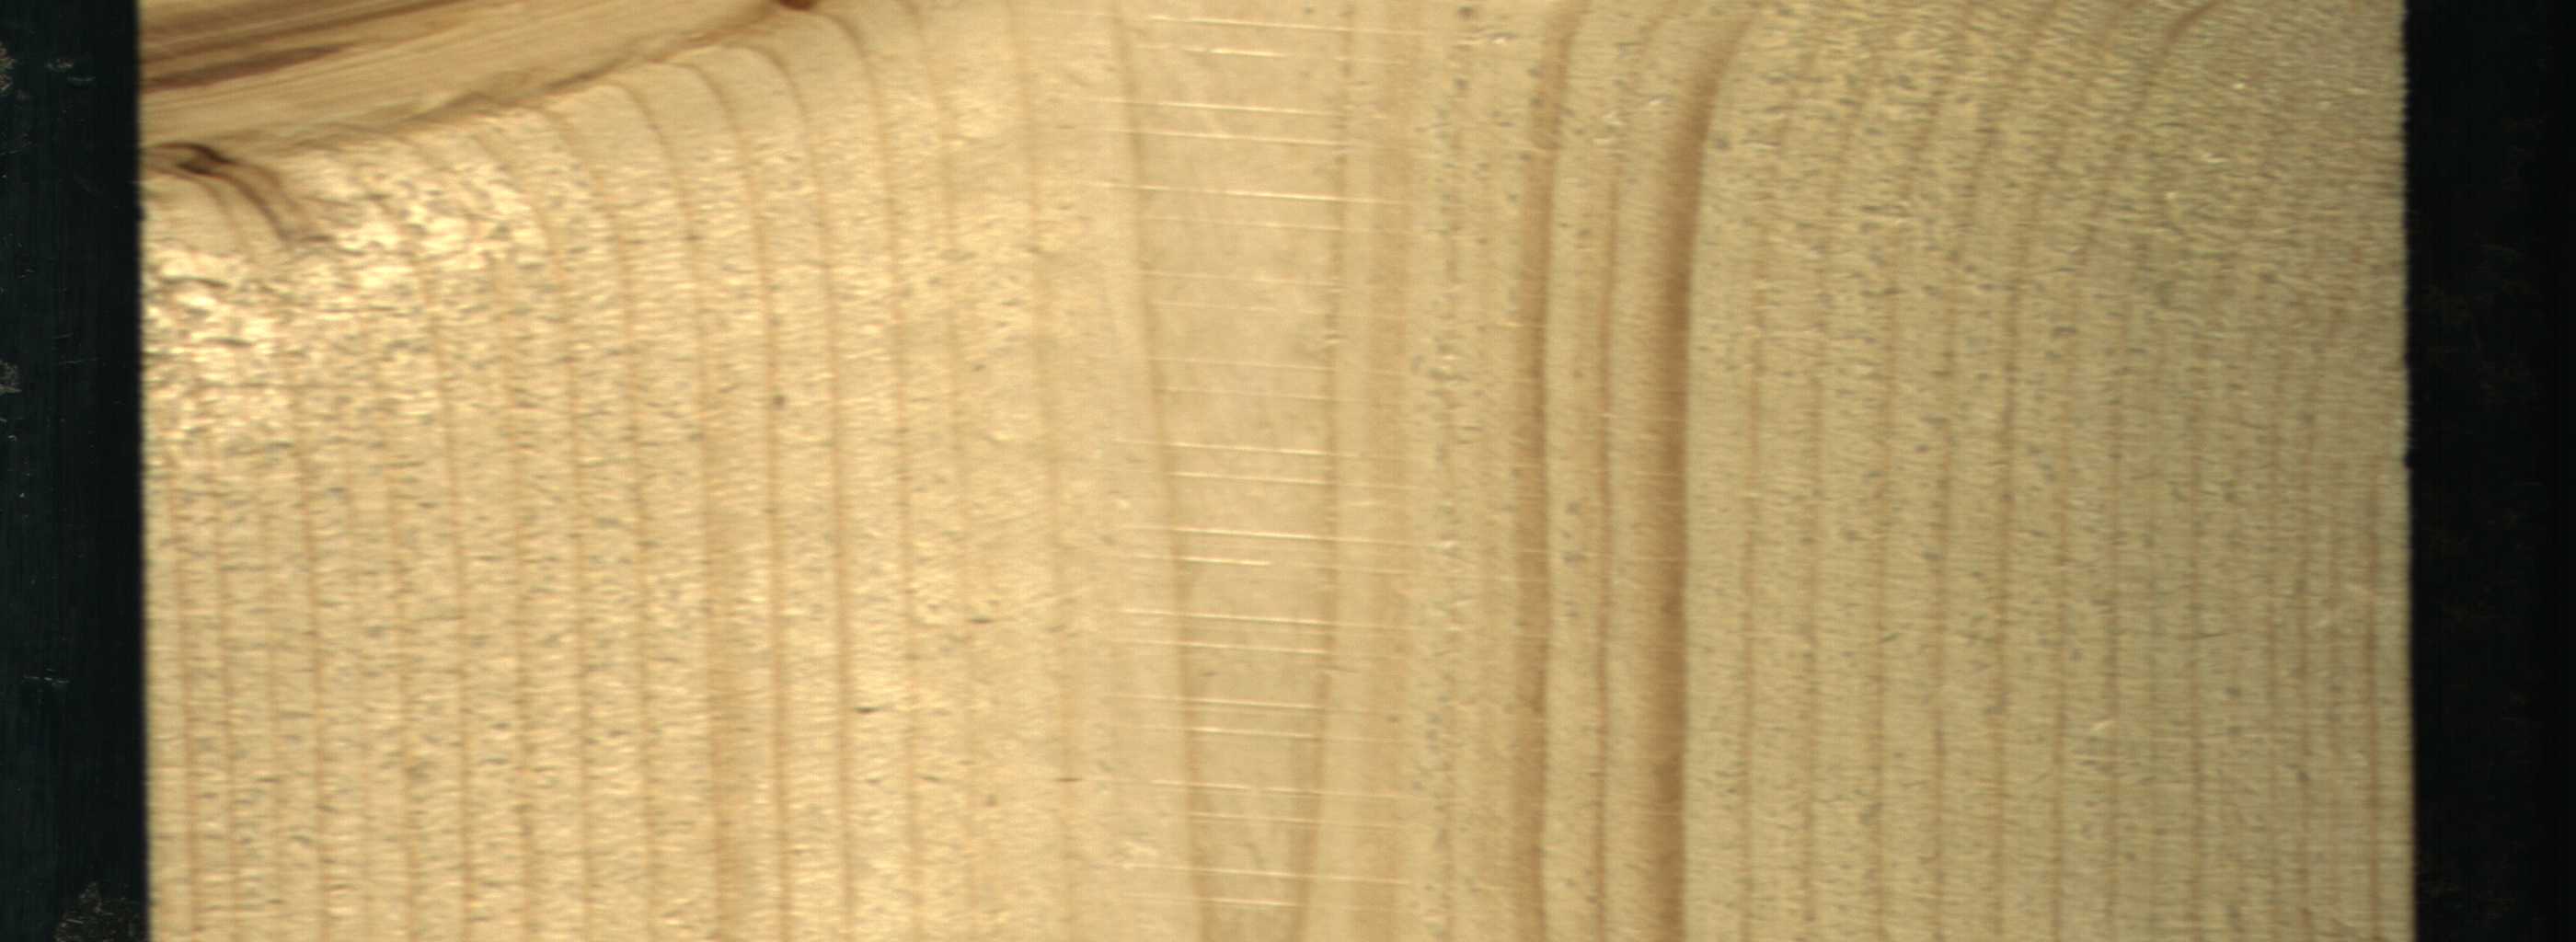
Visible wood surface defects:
Live_Knot